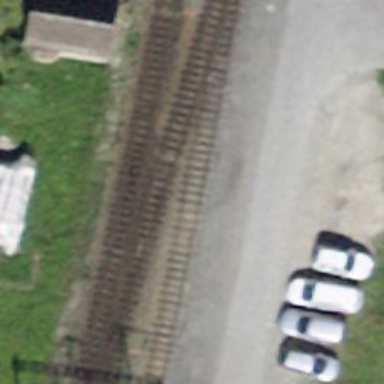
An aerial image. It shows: Narrow-gauge railway siding with electrified contact lines.